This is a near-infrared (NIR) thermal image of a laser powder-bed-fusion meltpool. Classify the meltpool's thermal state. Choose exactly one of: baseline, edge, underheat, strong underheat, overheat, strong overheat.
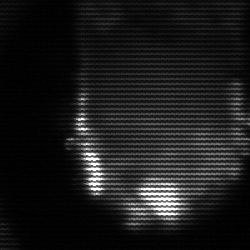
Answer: baseline